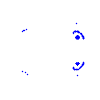
Particle: kaon